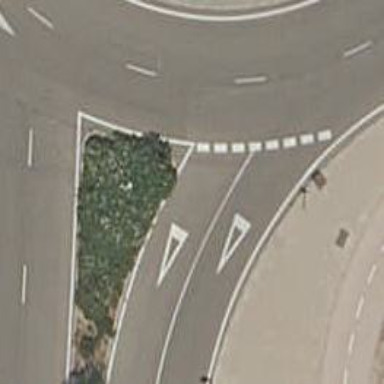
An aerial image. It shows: Road with "give way" sign.